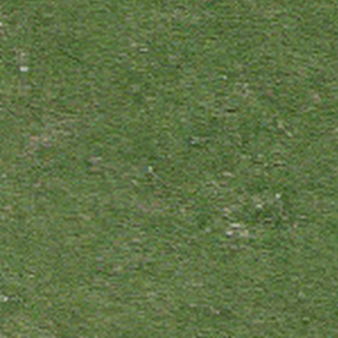
Label: other